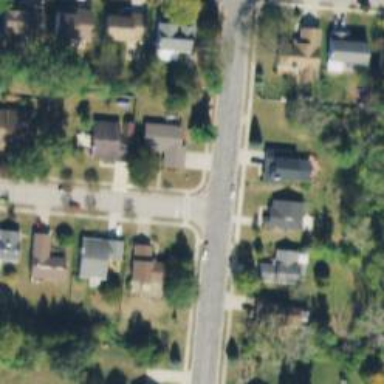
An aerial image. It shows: Stop road.